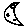
Label: moon